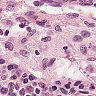
Metastatic tissue present: no